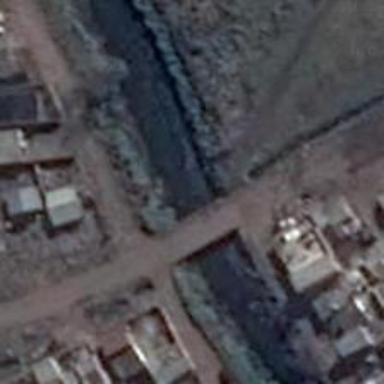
A bridge stretches across river with rows of trees on banks .